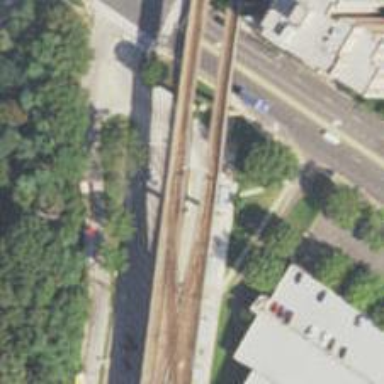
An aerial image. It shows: Railway signal.